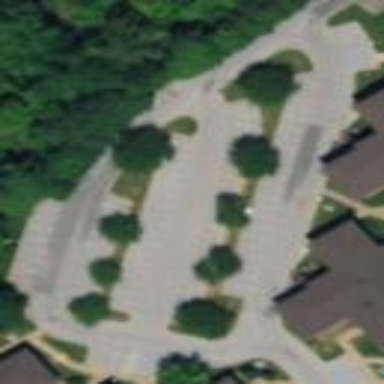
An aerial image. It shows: Parking area with surface.